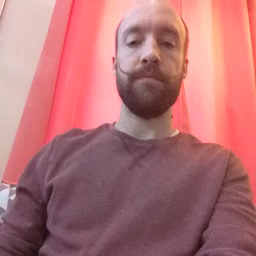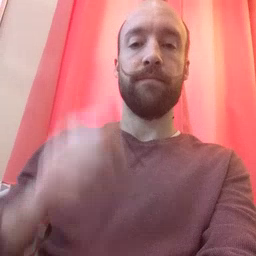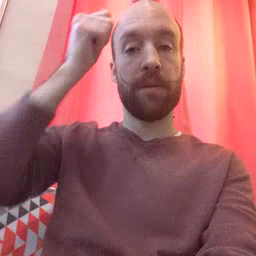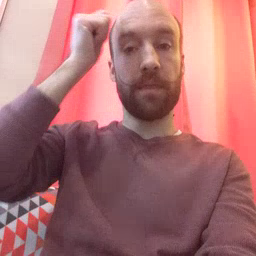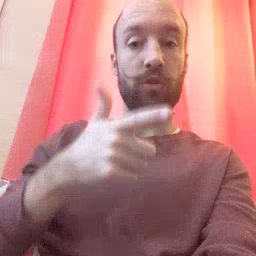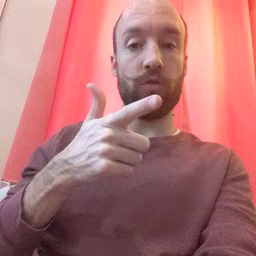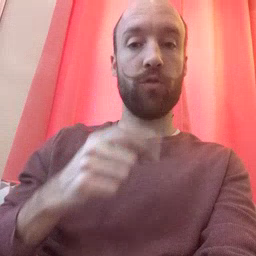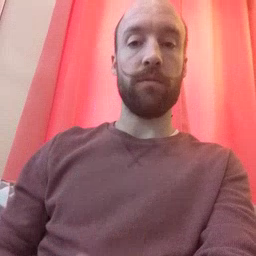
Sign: brother